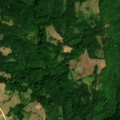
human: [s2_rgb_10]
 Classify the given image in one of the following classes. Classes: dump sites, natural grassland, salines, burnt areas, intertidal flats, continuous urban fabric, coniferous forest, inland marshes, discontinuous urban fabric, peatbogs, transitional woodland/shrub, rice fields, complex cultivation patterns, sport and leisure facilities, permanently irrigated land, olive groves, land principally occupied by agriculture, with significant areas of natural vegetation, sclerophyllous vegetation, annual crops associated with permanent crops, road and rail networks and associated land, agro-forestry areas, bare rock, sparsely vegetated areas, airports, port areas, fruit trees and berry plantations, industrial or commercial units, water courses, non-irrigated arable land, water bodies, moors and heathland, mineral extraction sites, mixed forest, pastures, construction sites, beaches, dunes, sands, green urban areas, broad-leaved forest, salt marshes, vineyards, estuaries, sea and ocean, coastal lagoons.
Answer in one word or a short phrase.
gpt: complex cultivation patterns, land principally occupied by agriculture, with significant areas of natural vegetation, broad-leaved forest